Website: walmart
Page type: customer-info-address
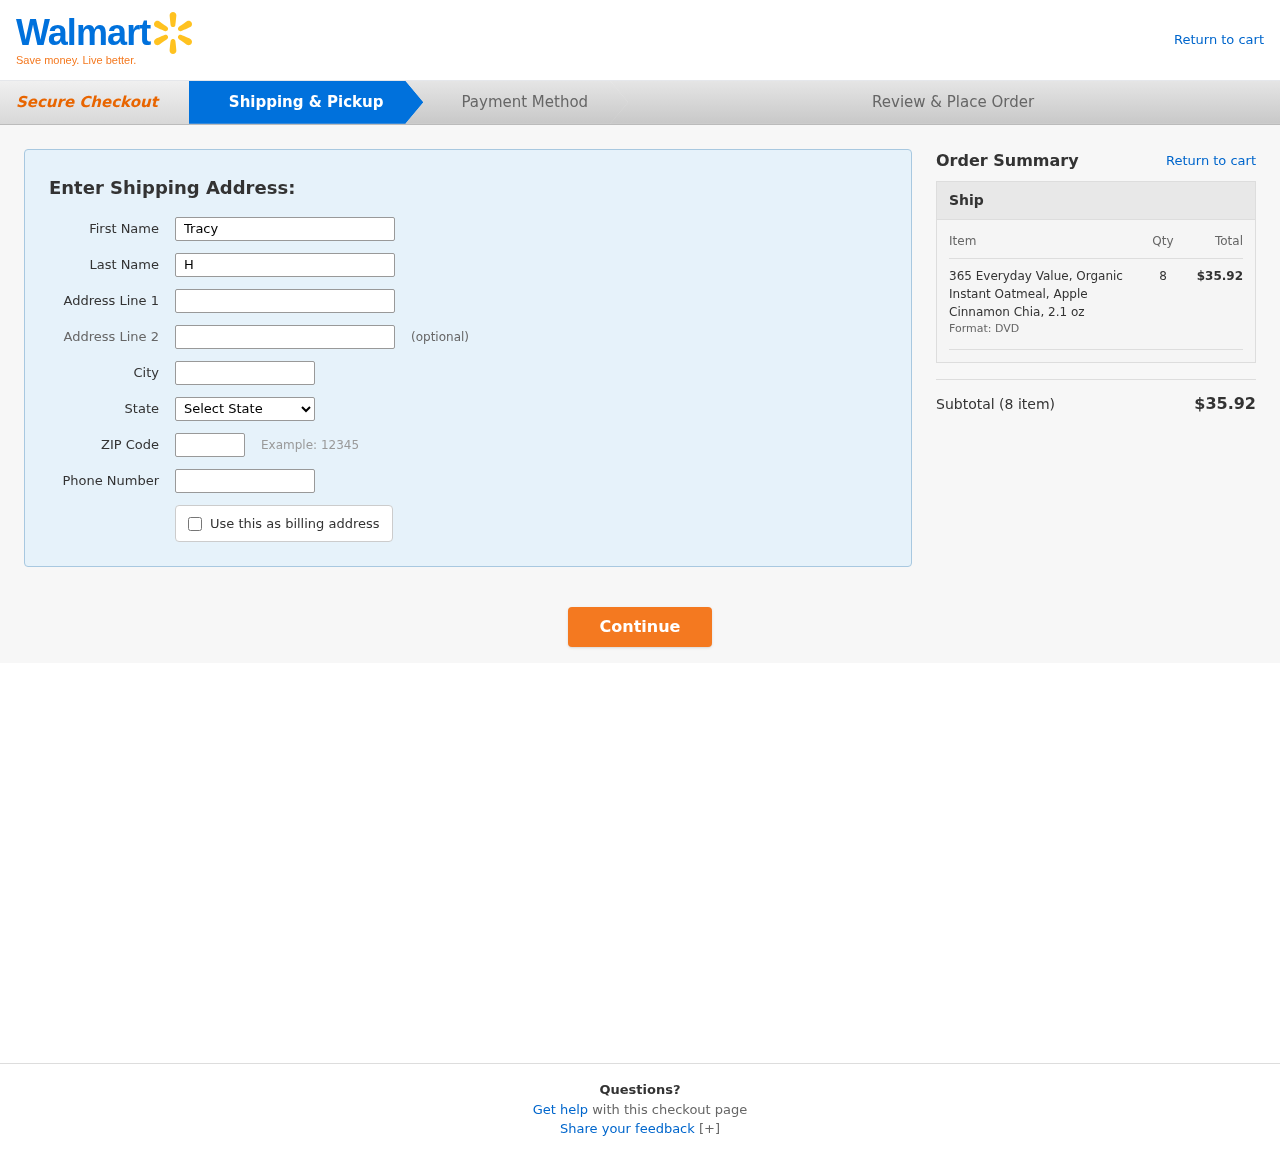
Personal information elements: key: PII_CITY
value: West Amy
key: PII_FIRSTNAME
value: Tracy
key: PII_LASTNAME
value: Henderson
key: PII_PHONE
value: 9335477798
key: PII_POSTCODE
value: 78394
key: PII_STATE
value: Minnesota
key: PII_STREET
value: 899 Caroline Forks Apt. 292
Product elements: key: PRODUCT1_NAME
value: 365 Everyday Value, Organic Instant Oatmeal, Apple Cinnamon Chia, 2.1 oz
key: PRODUCT1_QUANTITY
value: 8
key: PRODUCT1_LINE_TOTAL
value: $35.92
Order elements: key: ORDER_NUM_ITEMS
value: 8
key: ORDER_SUBTOTAL
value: $35.92